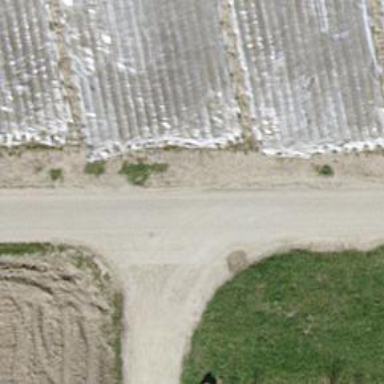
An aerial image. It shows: Pebblestone track with grade2 tracktype.